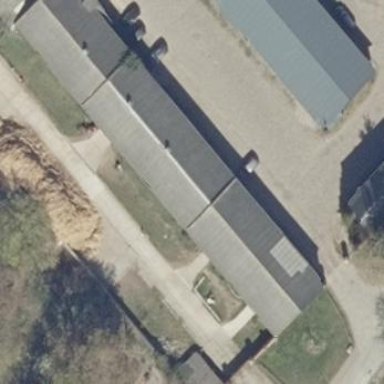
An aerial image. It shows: Gabled farm auxiliary building with grey roof oriented along certain direction.